Field crop: maize
Growth stage: 2
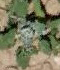
Species: chenopodium